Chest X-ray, AP view. Patient: 21 years old, sex F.
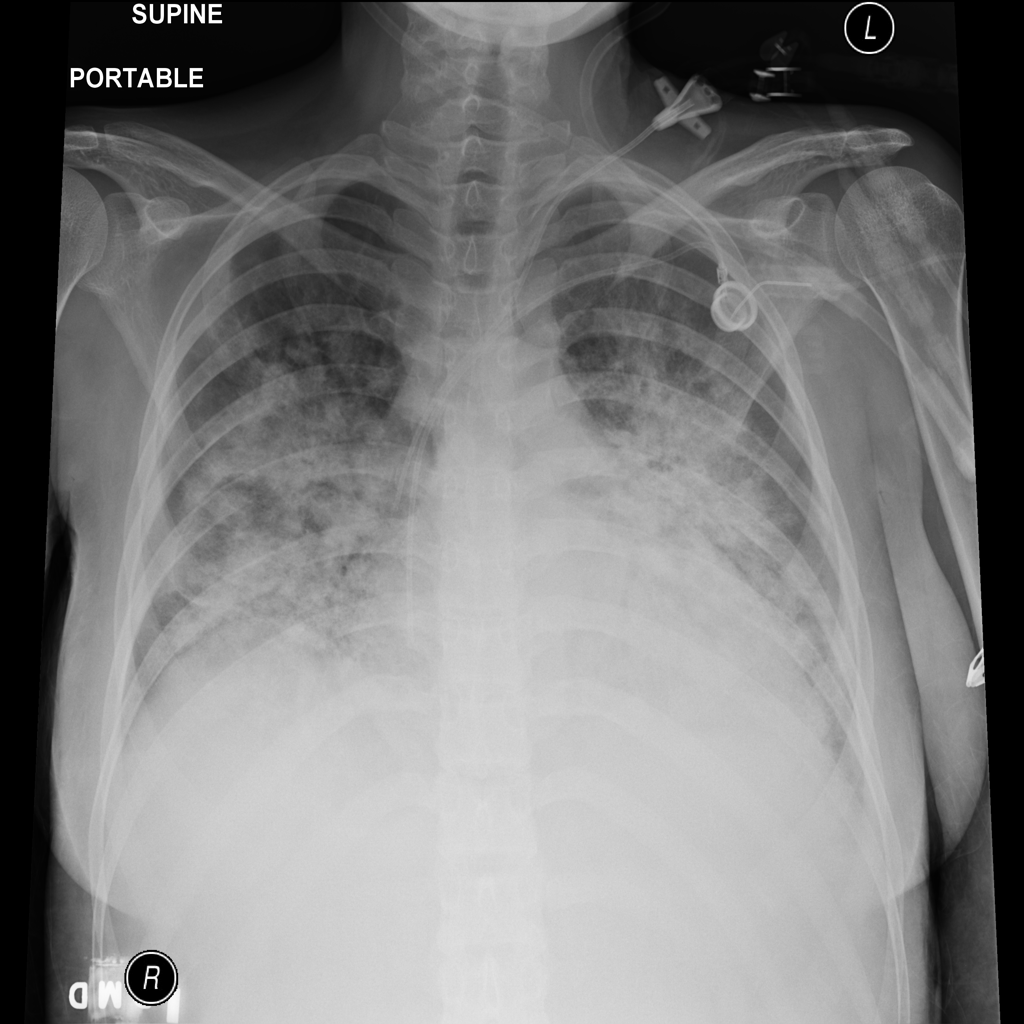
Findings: No Finding